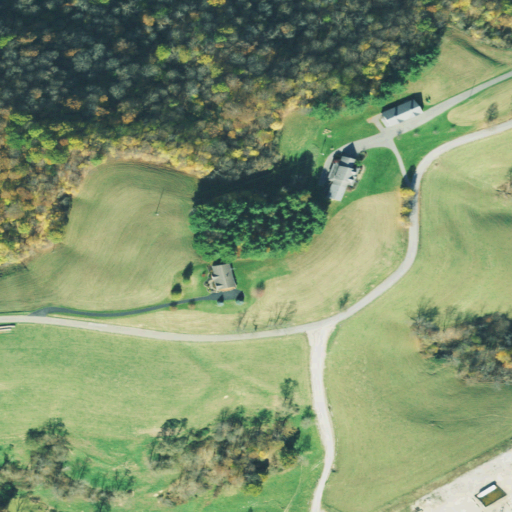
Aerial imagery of ridge(s) in Ohio named Krebs Ridge containing pasture, deciduous forest, open development, mixed forest, low intensity development, medium intensity development, and high intensity development